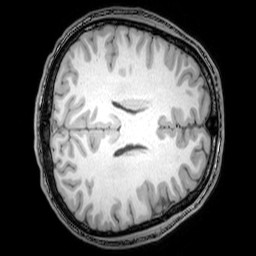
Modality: T1w
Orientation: axial
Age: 24
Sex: male
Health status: healthy
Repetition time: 0.081 s
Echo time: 0.037 s